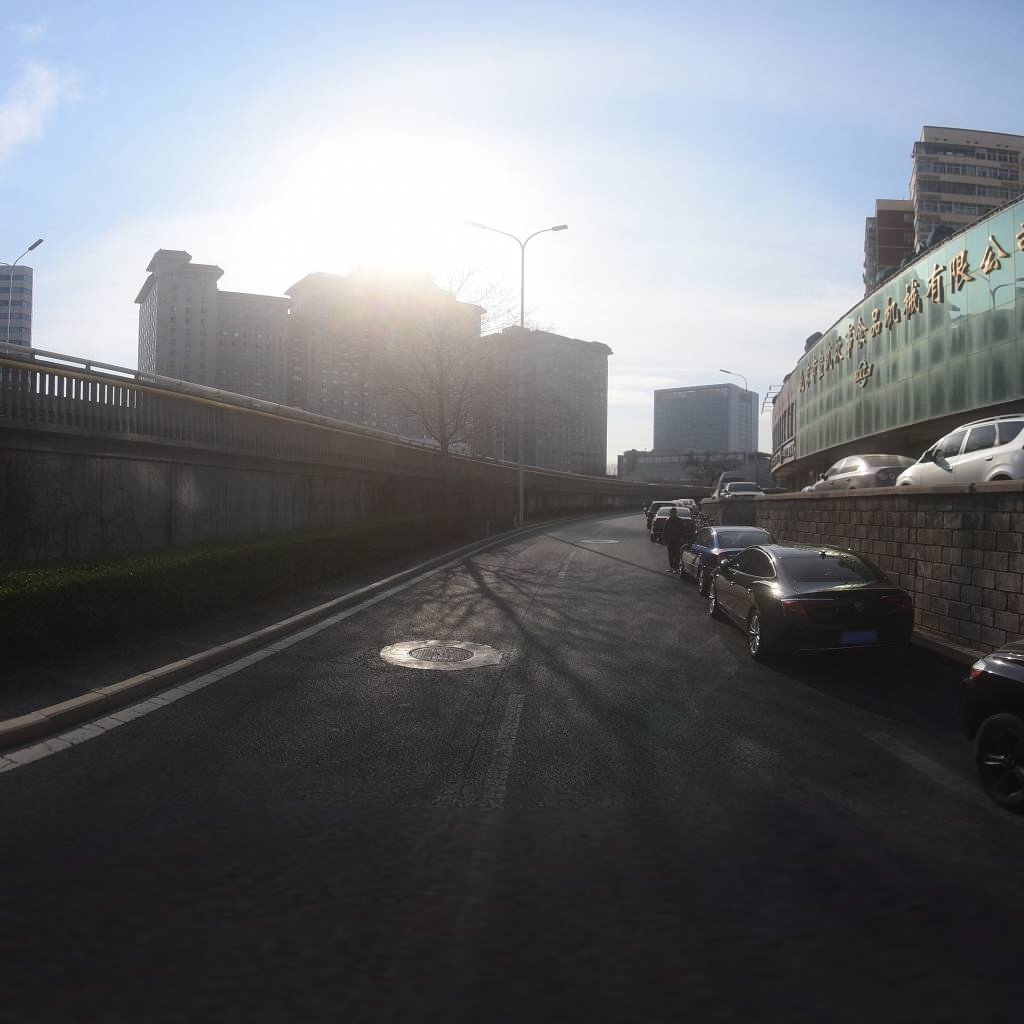
Region: Xicheng
Road damage annotations: transverse crack, longitudinal crack, manhole cover